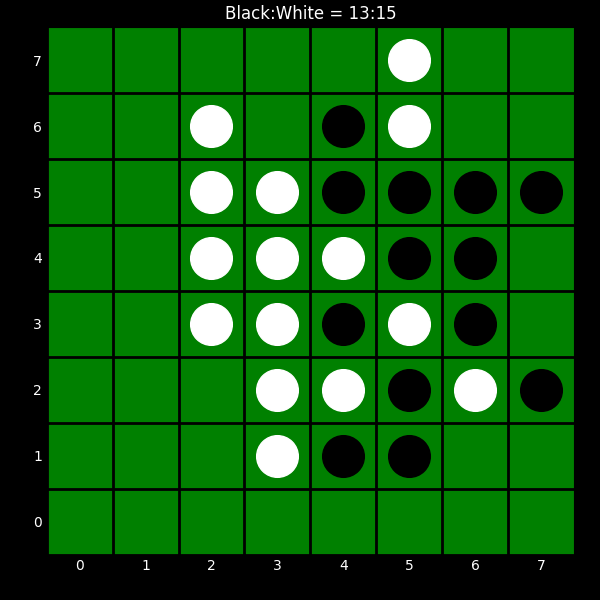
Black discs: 13
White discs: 15